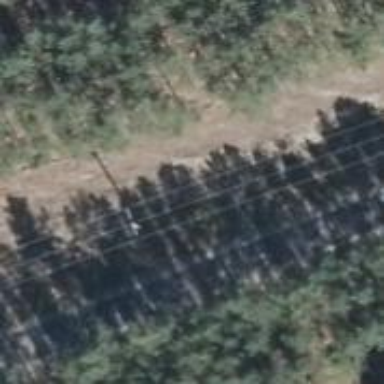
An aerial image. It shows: Power pole.